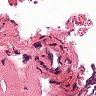
Metastatic tissue present: no